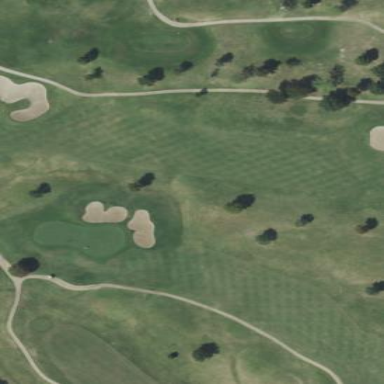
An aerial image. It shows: Grassy area designated as golf fairway.